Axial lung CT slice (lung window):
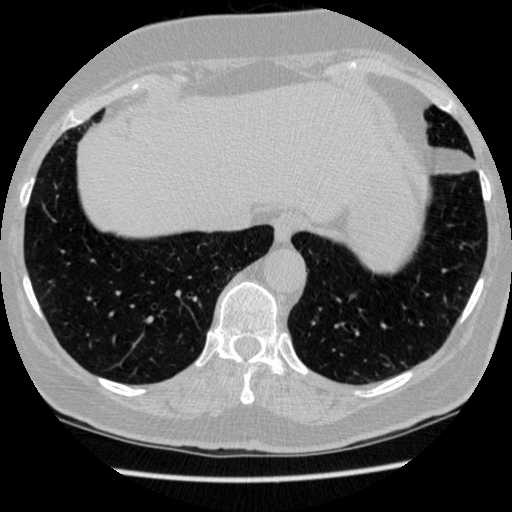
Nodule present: no